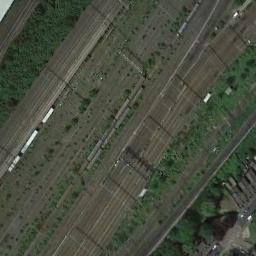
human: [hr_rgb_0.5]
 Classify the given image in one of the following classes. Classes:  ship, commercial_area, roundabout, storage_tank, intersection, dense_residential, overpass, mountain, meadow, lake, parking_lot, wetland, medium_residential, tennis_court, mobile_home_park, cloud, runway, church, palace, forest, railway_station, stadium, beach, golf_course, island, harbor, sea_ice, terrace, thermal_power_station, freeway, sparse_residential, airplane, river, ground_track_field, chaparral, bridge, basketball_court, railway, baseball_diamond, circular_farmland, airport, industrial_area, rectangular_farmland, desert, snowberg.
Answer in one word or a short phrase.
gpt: railway